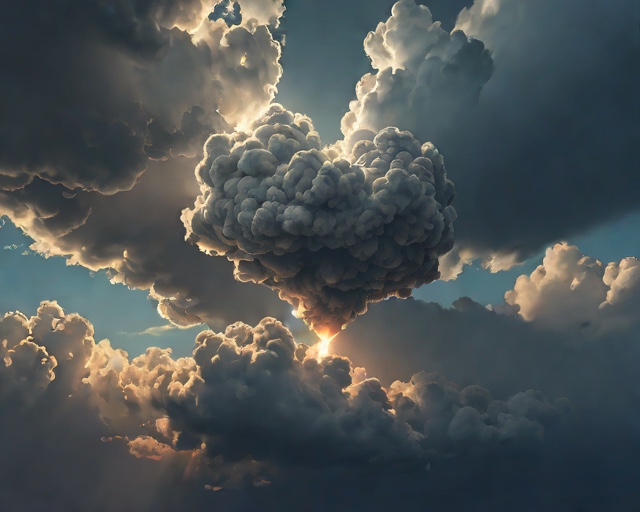
Category: Valentine